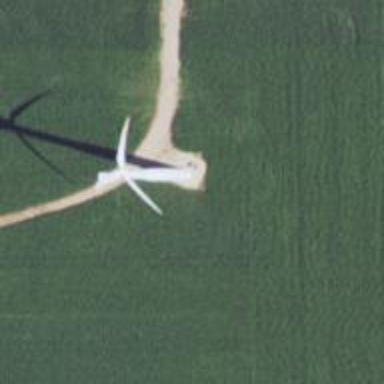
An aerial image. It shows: Wind power generator utilizing wind turbines.